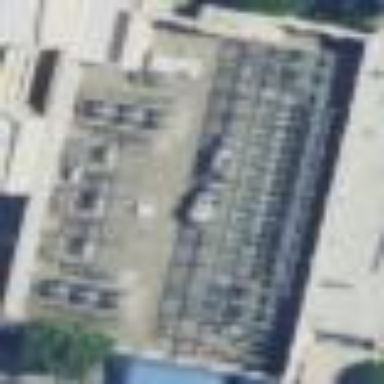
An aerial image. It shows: Distribution level power substation.